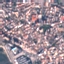
Land use / land cover: Residential